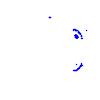
Particle: proton